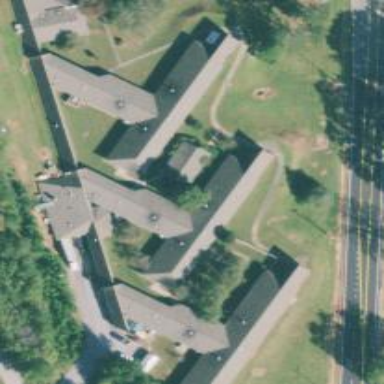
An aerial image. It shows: Nursing home.